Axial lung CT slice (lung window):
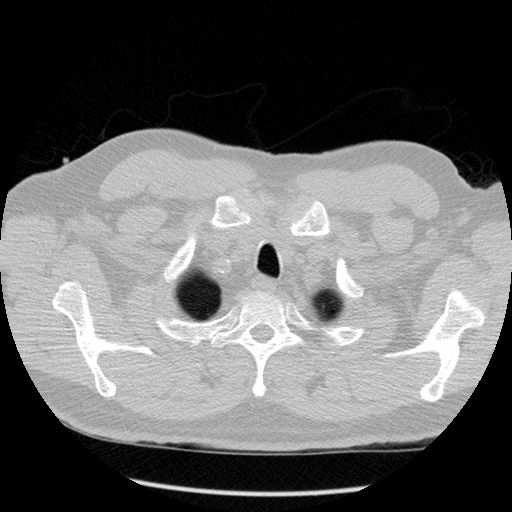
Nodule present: no